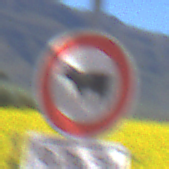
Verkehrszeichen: VerbotViehtrieb
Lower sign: ZeitangabenMitBeschraenkungAufWochentage3
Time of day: MorningAfternoon
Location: Outdoor (RoadRail)
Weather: Clear
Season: NotSpecified
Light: Natural